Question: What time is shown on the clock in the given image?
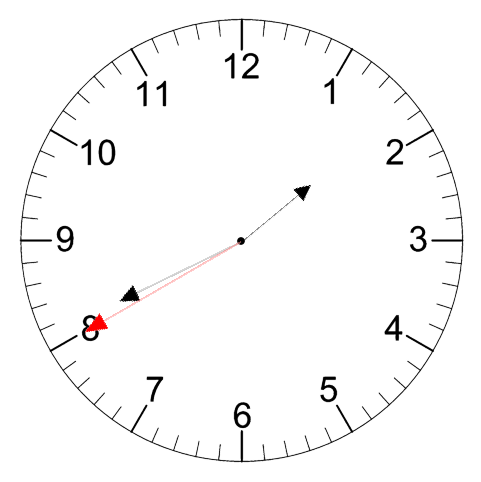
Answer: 01:40:40